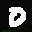
Label: 0